Question: I would like to write under the text in the action bar so i use this xml:
'''
<item
android:id="@+id/Home"
android:icon="@drawable/ic_action_home"
android:showAsAction="always|withText"
android:title="home"/>
<item
android:id="@+id/Refresh"
android:icon="@drawable/ic_action_refresh"
android:orderInCategory="100"
android:showAsAction="always|withText"
android:title="refresh"/>
'''
although i write:
'''
android:showAsAction="always|withText"
'''
this what i get :

How could I write text under the icons ?
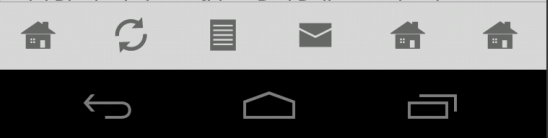
Answer: 'always|withText' only works if there is sufficient room. Else, it will only place icon. In your case, you've got several icons there which does not leave any spare room for text.
You've got two options:
1. Reduce the icons by moving them either to an overflow menu or somewhere else in your UI.
2. Design images which consist both icon and text and use them as your icons.
Edit: Well, here's a lot better answer: <URL>